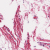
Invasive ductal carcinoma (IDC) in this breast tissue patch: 0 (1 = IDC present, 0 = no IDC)